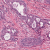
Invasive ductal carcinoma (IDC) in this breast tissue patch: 0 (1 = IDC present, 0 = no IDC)